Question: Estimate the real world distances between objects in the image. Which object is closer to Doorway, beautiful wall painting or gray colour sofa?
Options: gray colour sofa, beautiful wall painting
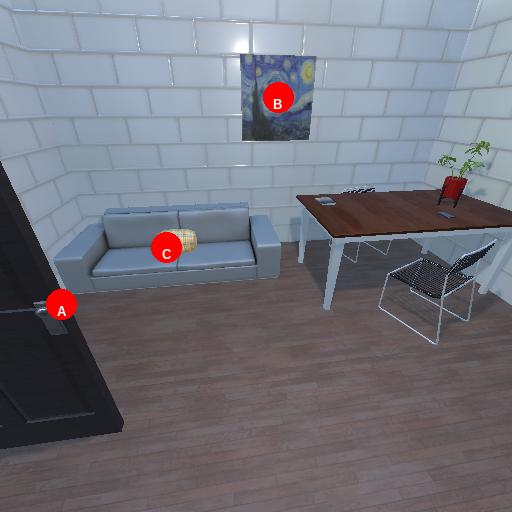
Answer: gray colour sofa